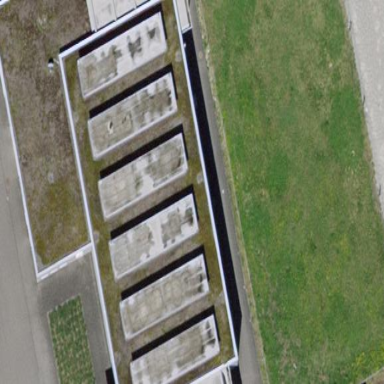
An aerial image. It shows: Industrial building.